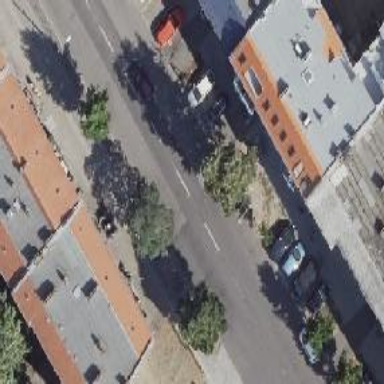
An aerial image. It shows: Tertiary road with asphalt surface and sidewalks on both sides. There is parking available on the left side of the street.